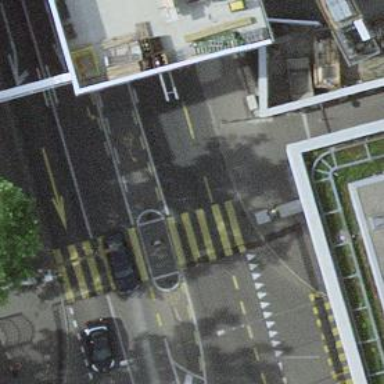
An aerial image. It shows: Crossing with traffic signals and pedestrian island.